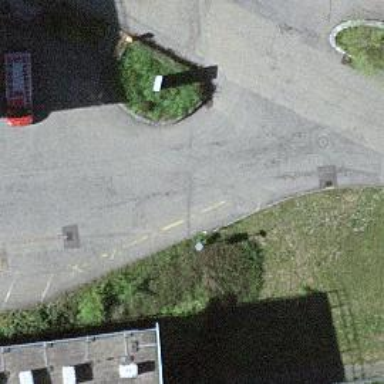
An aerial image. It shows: Bus stop with platform for public transport.